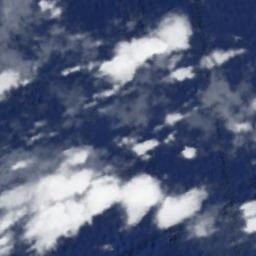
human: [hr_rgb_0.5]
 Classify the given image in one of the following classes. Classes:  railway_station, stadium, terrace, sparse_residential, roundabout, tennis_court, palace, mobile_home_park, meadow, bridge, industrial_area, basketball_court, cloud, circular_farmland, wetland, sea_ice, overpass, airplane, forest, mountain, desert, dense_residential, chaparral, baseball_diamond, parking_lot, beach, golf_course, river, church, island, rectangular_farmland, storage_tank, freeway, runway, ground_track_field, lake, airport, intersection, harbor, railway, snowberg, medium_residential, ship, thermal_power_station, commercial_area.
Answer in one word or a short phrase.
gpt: cloud